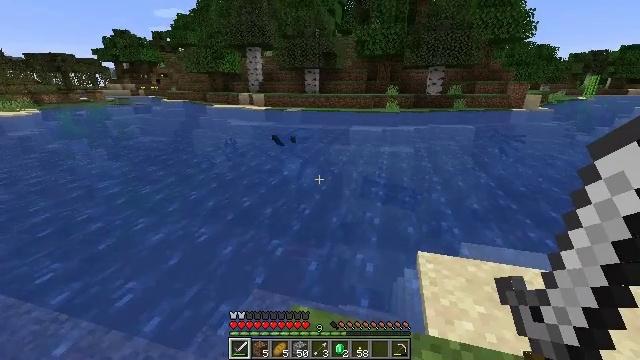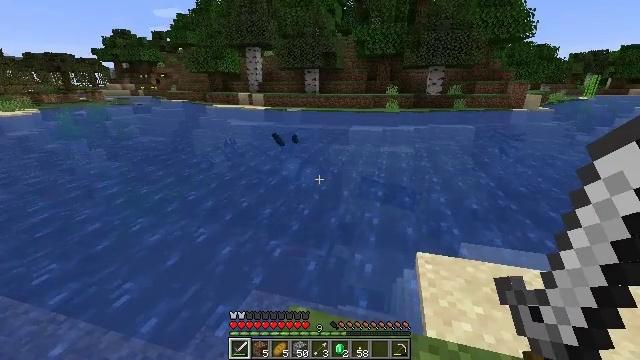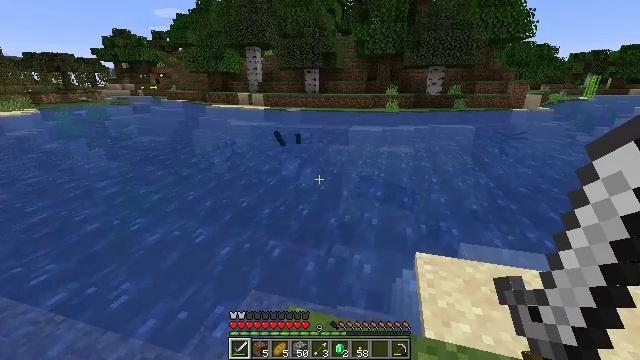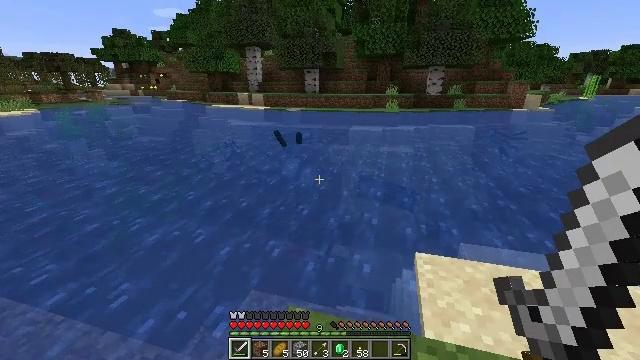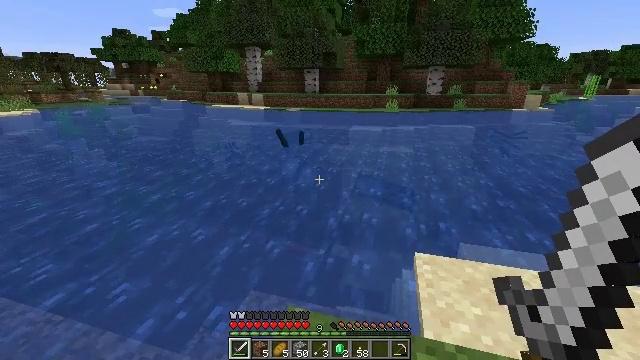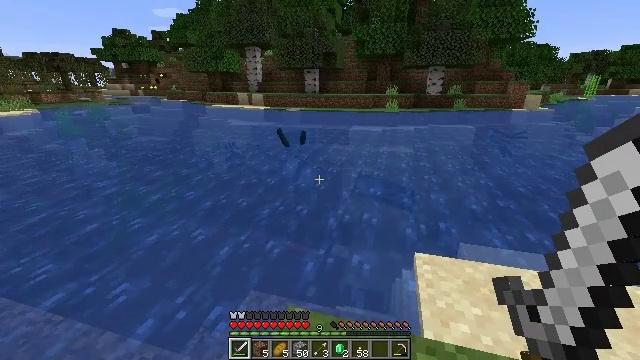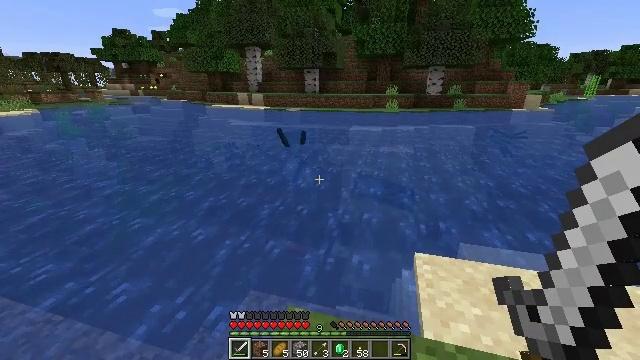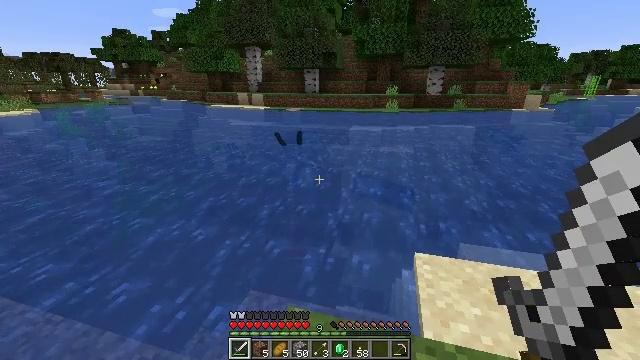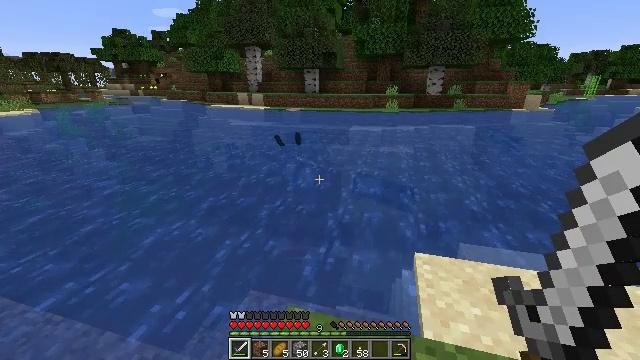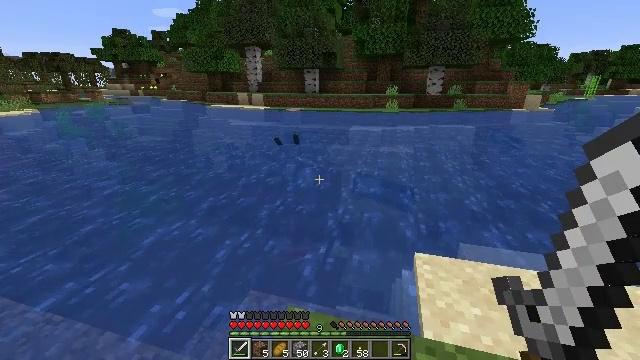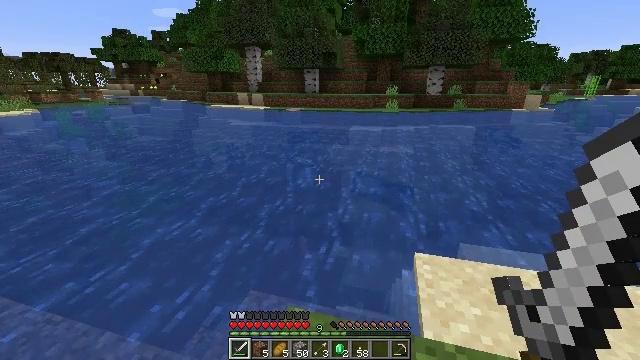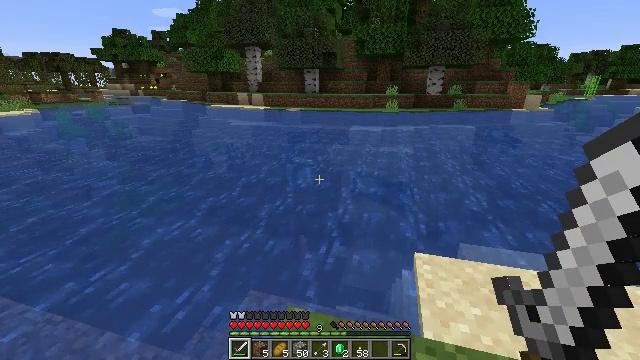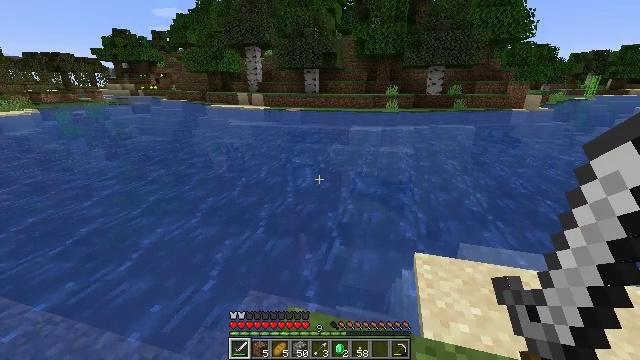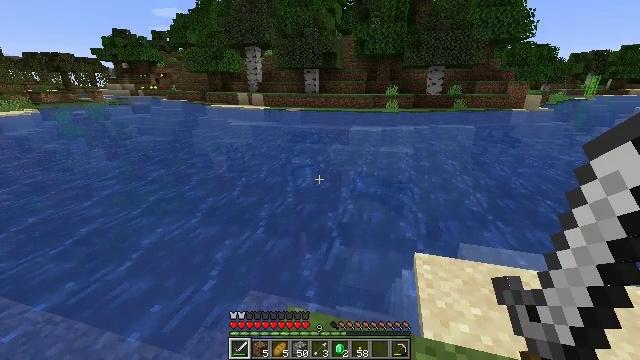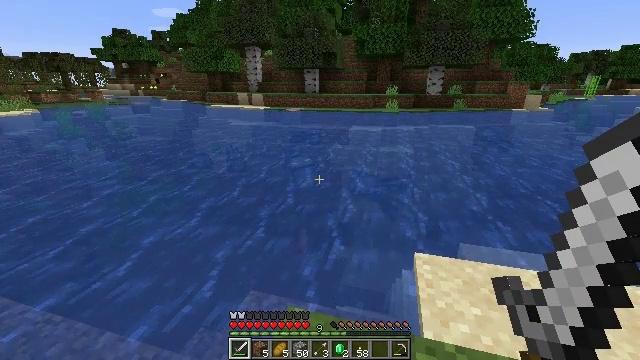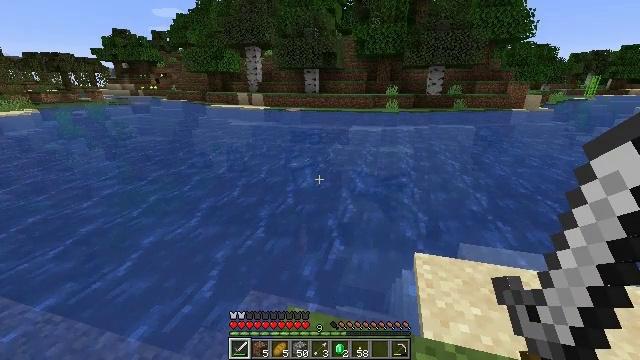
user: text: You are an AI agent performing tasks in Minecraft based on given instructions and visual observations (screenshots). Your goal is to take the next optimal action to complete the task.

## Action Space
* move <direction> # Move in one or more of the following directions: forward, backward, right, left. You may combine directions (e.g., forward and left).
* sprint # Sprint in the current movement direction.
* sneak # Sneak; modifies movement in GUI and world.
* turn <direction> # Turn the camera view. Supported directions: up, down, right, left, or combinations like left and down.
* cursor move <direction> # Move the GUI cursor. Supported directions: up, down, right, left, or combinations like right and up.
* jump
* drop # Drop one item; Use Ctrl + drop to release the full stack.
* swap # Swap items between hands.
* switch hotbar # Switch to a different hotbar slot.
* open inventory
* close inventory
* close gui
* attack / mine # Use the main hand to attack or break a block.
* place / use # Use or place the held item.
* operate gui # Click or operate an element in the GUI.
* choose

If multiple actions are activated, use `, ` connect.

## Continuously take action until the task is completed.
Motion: motion action
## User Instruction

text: Hunt fish.
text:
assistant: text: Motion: no_op
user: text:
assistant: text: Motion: no_op
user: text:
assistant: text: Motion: no_op
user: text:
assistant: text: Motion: no_op
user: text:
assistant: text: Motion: no_op
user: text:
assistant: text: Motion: no_op
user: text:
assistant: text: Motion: no_op
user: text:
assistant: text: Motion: no_op
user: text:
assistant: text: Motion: no_op
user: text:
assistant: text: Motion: no_op
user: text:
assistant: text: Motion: no_op
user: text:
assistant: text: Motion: no_op
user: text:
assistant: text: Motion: no_op
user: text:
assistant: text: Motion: no_op
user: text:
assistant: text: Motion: no_op
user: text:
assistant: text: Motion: no_op
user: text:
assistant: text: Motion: no_op
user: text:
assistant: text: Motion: move left
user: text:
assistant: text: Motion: move left
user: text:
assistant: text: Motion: move left
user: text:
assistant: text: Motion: move left
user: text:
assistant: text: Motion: move left
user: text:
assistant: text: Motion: move left
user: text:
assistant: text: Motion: move left
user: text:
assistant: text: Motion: move left
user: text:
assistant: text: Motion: move left
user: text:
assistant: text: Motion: move left
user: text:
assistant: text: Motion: move left
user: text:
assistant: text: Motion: move left
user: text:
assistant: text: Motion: move left